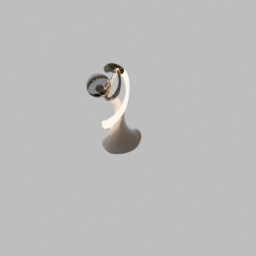
Label: lighting